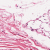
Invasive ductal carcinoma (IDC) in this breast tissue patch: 0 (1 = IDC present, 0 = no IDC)